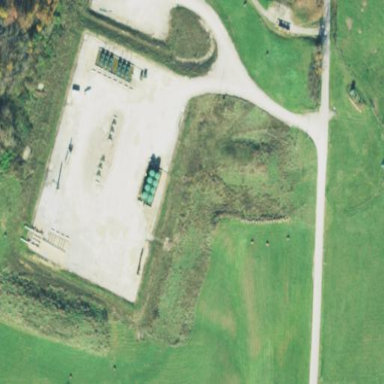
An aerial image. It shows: Industrial area used for fracking.